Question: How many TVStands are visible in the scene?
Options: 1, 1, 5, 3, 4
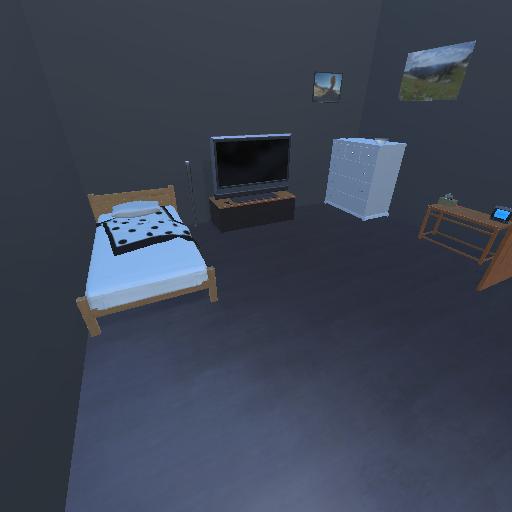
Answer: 1